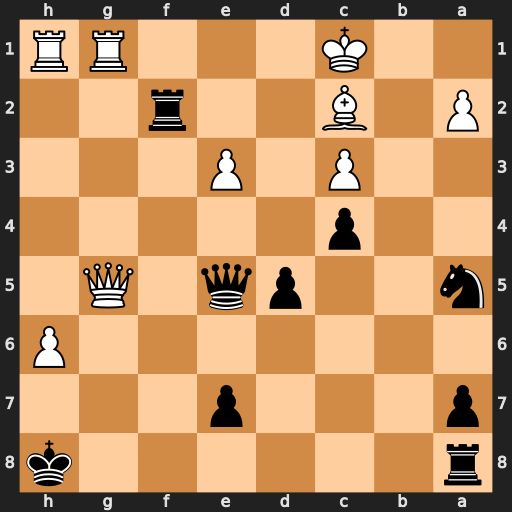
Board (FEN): r6k/p3p3/7P/n2pq1Q1/2p5/2P1P3/P1B2r2/2K3RR
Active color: b
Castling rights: -
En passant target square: -
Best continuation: Rf1+ Rxf1 Qxg5 Rf7 Qxe3+